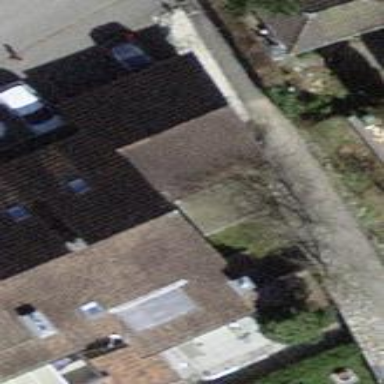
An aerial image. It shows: Roof with tile material.